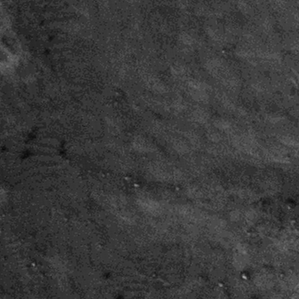
Label: frost